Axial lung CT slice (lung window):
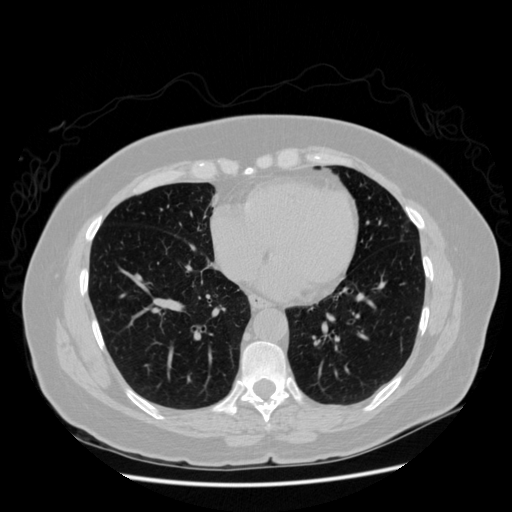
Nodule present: no